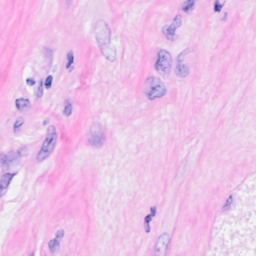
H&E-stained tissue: Breast